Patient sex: M
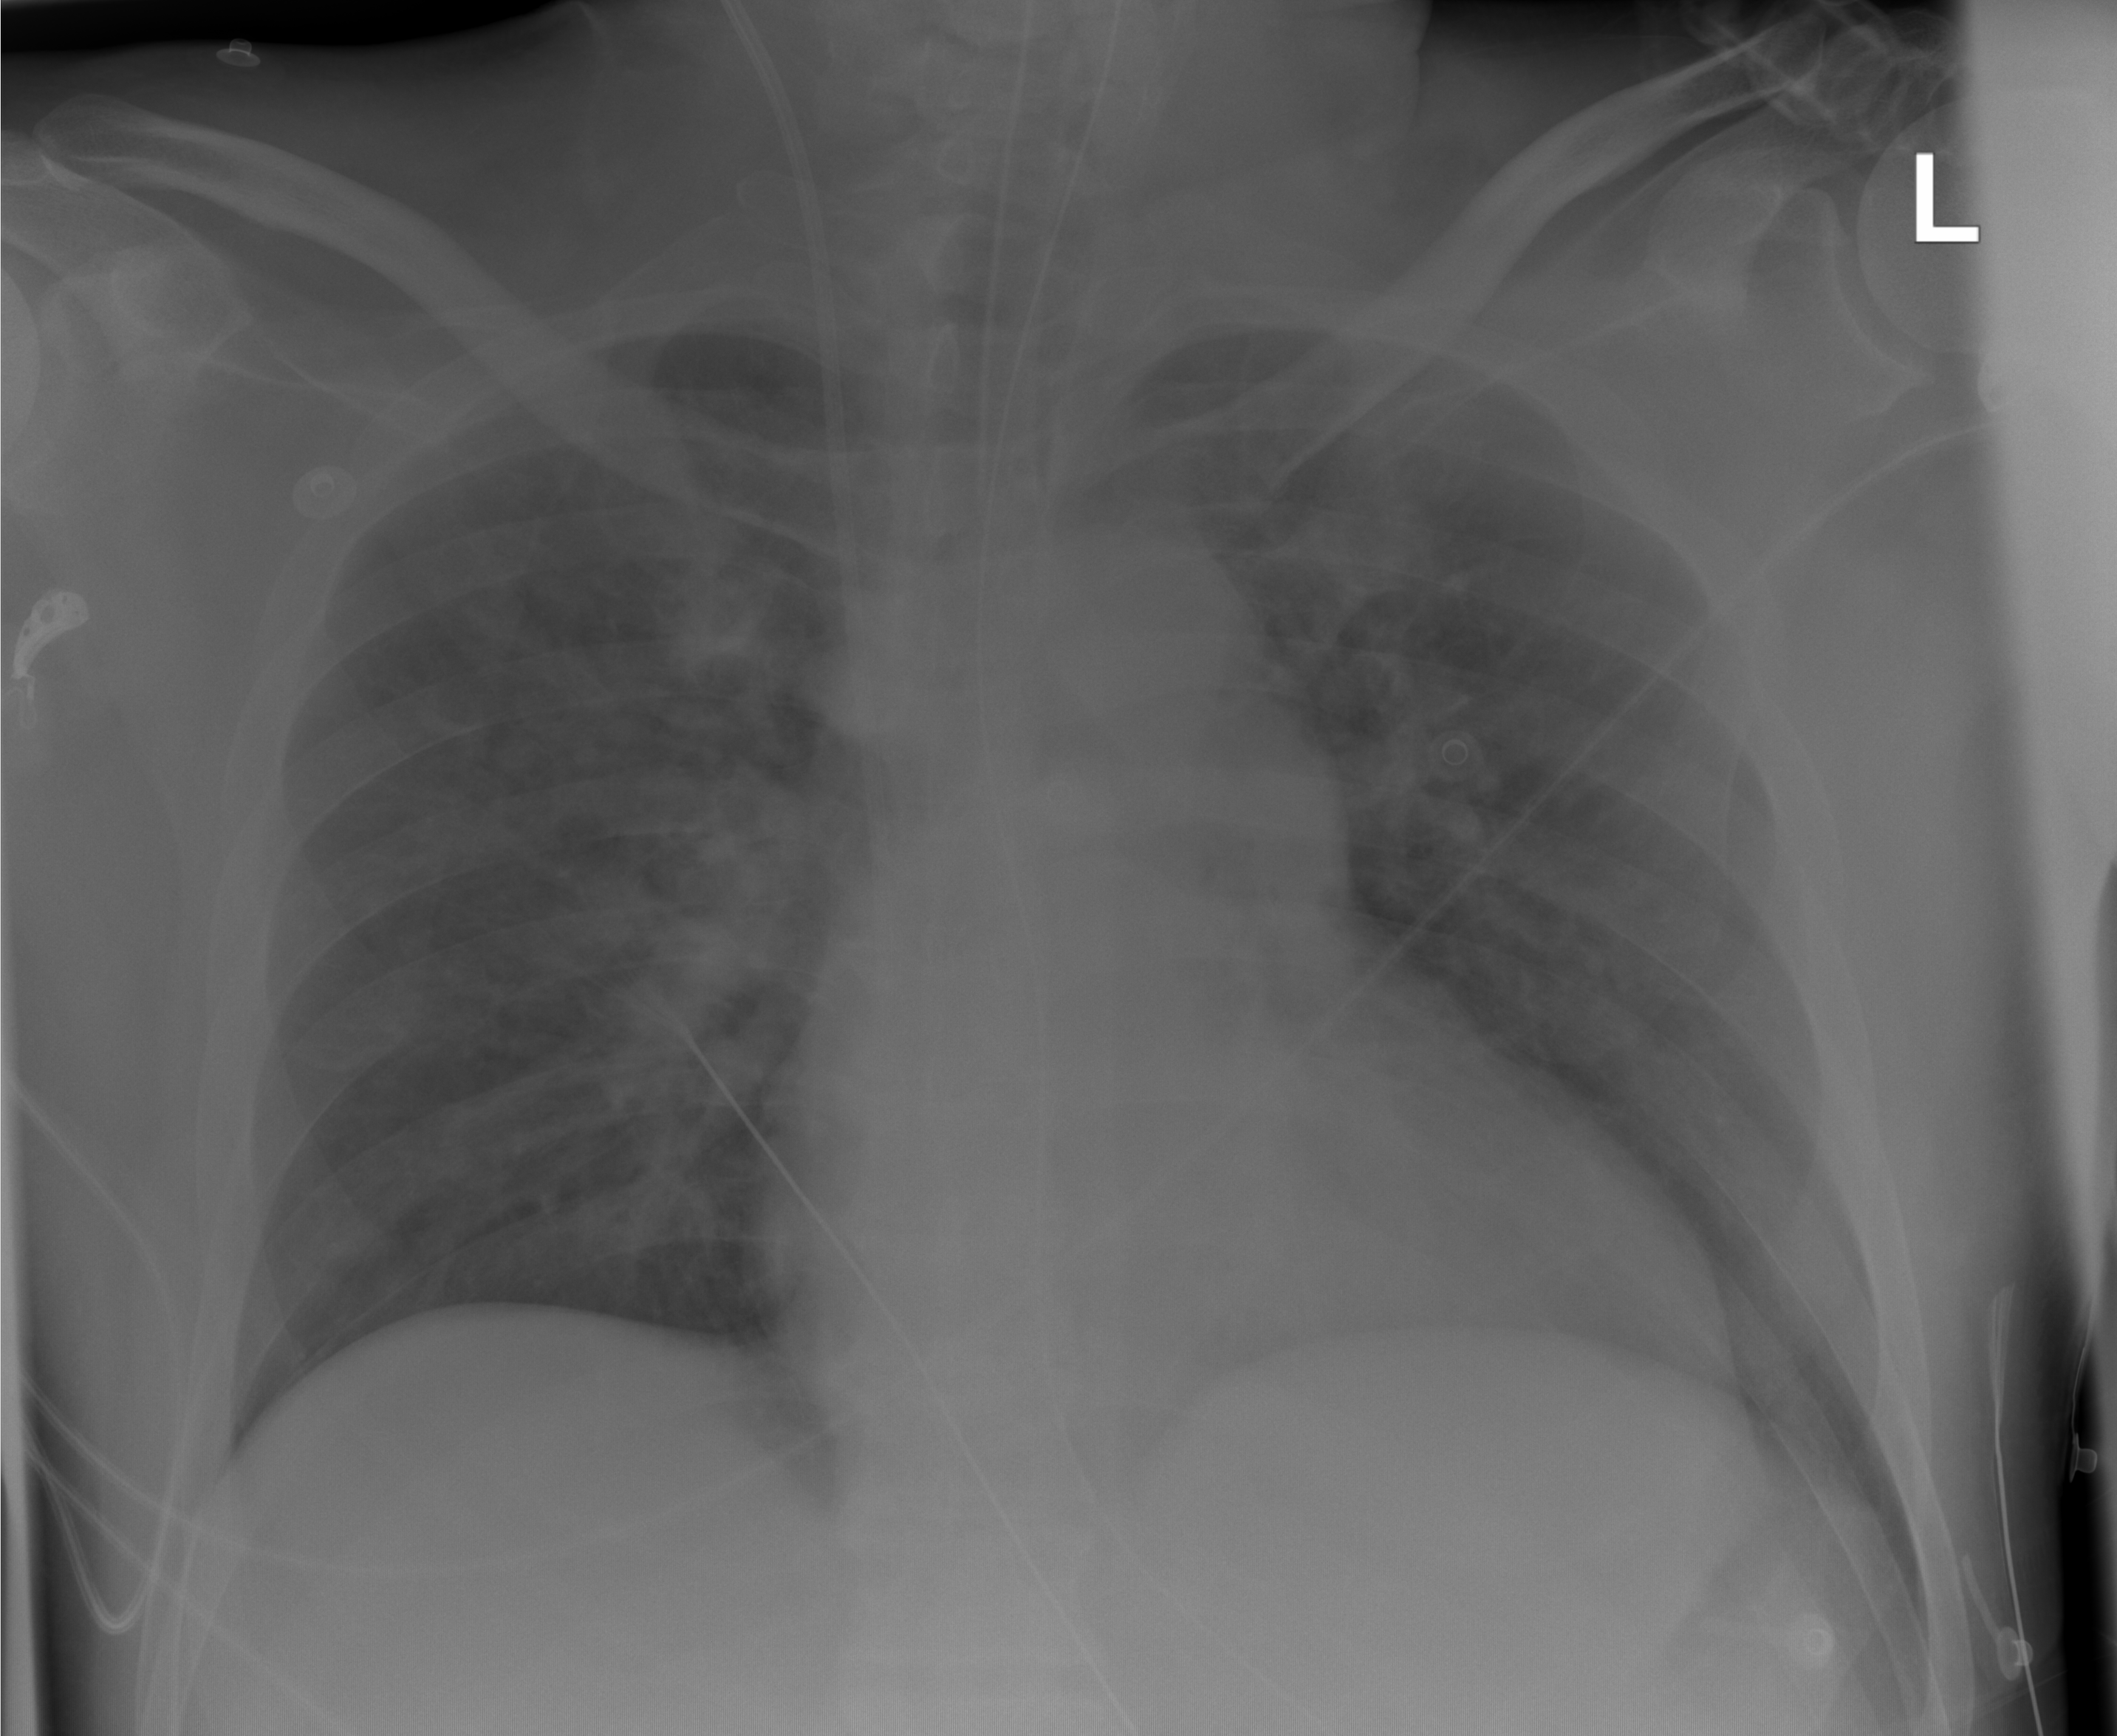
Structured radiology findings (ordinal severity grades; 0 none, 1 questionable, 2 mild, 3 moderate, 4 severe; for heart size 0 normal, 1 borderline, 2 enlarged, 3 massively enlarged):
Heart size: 1
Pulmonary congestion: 2
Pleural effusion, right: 0
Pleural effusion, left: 0
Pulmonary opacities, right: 2
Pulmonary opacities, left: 1
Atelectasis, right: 0
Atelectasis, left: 0